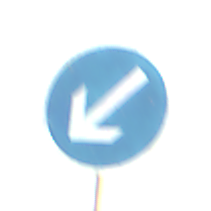
Verkehrszeichen: VorgeschriebeneVorbeifahrtLinks
Umgebung: Outdoor, RoadRail
Tageszeit: SunriseSunset
Wetter: PartlyCloudy
Licht: Natural
Jahreszeit: NotSpecified
Kontrast: LowContrast